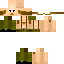
A male human skin with medium skin, wearing brown long hair dressed in a blue hoodie and black pants, featuring a closed mouth.